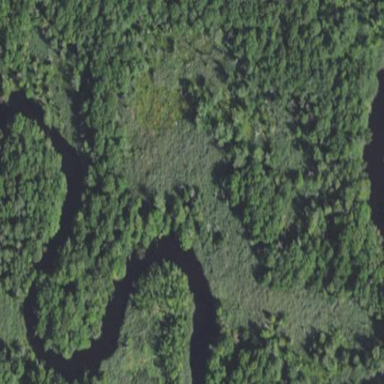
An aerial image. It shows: Marshy wetland area.